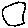
Label: circle